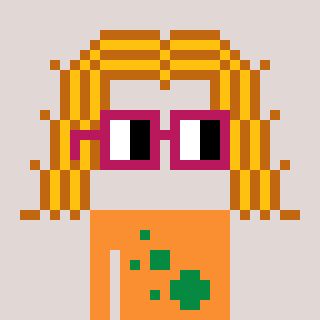
a pixel art character with square dark red glasses, a hair-shaped head and a orange-colored body on a warm background